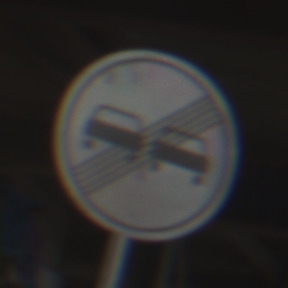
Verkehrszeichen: EndeUeberholverbot
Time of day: Midday
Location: Roofed (Special)
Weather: Overcast
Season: NotSpecified
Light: Natural